Aerial crown-view tile of a tropical tree (Barro Colorado Island, Panama), acquired 20240813:
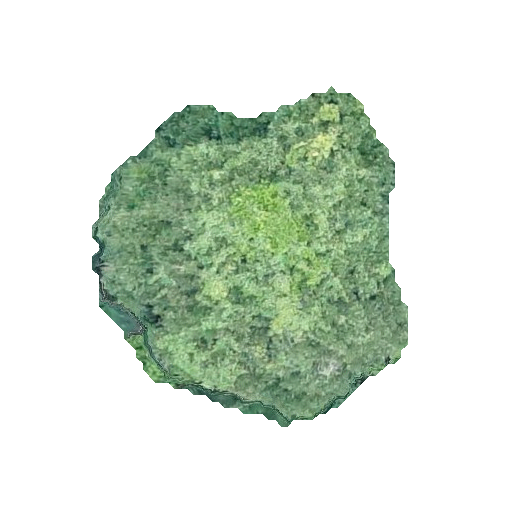
Species: Prioria copaifera
GBIF accepted scientific name: Prioria copaifera
Crown area: 119.377 m²